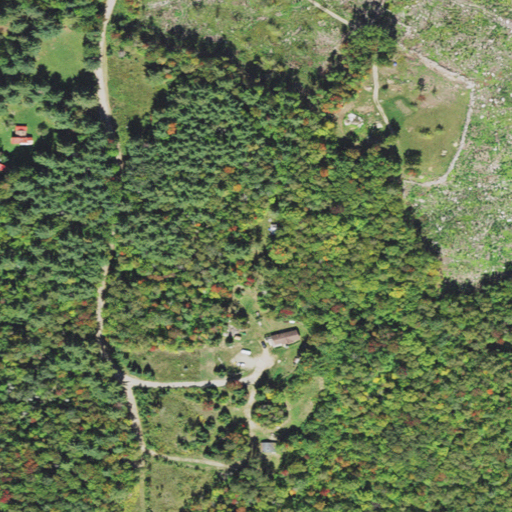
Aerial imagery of mountain in New Hampshire named Pine Knob containing mixed forest, deciduous forest, grassland, open development, evergreen forest, shrub, low intensity development, and pasture